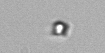
Label: nanoplankton_mix